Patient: sex F, age 33
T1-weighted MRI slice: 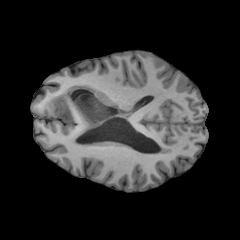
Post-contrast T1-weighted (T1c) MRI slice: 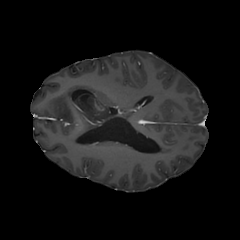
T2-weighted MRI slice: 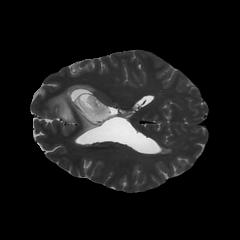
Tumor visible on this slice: yes
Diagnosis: Astrocytoma, IDH-mutant
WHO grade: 4